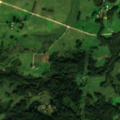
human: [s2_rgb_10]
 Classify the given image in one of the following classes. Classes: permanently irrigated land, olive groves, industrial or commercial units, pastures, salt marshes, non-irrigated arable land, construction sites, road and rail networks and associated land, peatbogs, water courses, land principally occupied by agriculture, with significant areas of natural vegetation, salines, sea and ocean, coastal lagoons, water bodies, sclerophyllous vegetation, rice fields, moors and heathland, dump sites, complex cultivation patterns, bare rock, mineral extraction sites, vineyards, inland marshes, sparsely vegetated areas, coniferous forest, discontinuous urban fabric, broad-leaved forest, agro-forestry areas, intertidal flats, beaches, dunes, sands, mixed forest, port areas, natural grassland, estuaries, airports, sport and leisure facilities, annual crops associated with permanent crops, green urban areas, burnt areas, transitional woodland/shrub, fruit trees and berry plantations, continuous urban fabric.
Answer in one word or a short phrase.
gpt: pastures, land principally occupied by agriculture, with significant areas of natural vegetation, broad-leaved forest